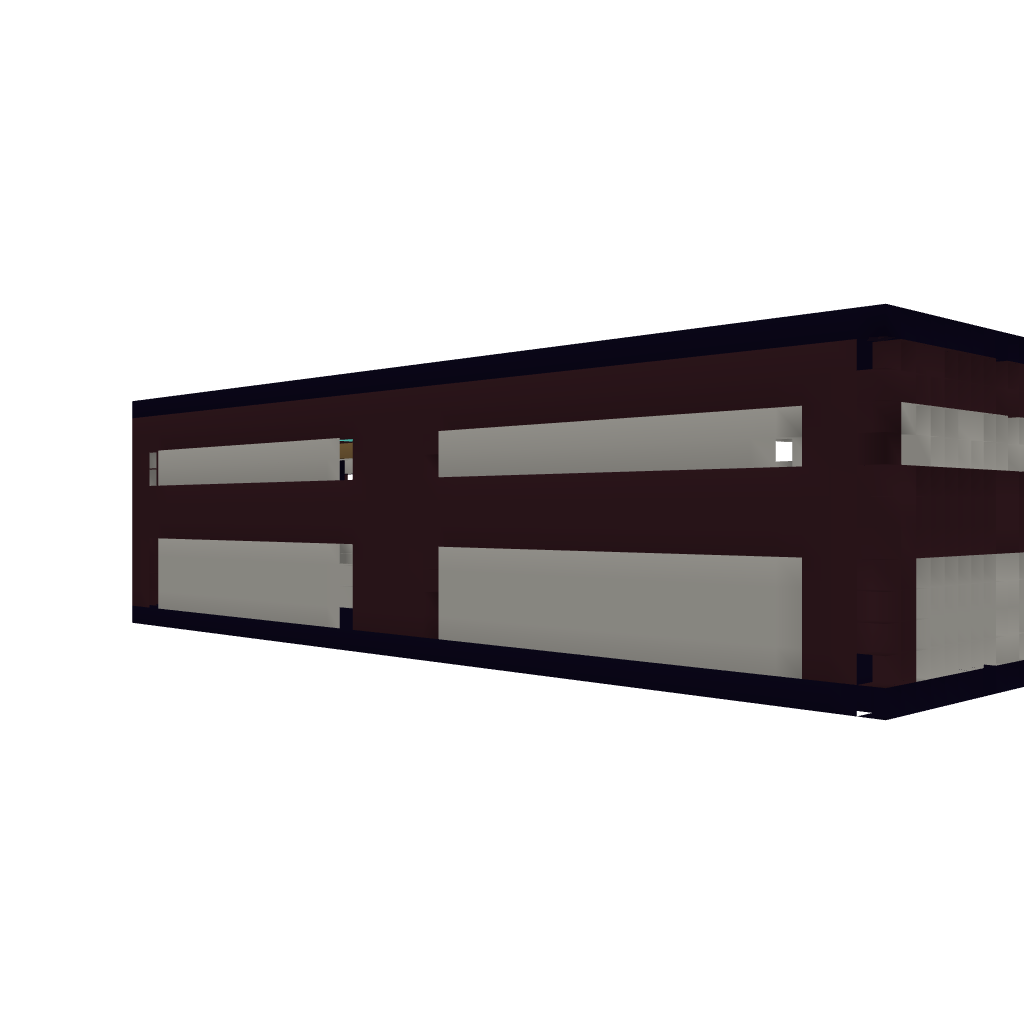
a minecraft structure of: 2 Story stackable mansion